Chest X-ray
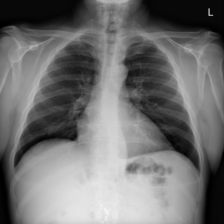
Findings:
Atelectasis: negative
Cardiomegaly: negative
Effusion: positive
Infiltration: negative
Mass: negative
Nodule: negative
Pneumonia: negative
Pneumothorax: negative
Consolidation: negative
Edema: negative
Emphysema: negative
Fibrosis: negative
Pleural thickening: negative
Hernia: negative